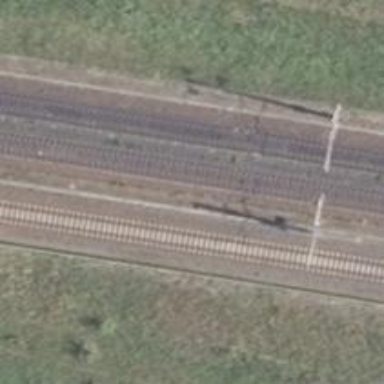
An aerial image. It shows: Railway signal.